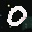
Label: 0